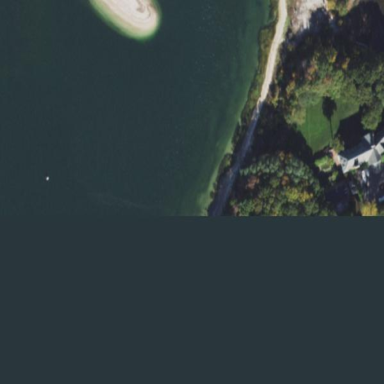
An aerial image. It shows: Sandy beach with natural surroundings.